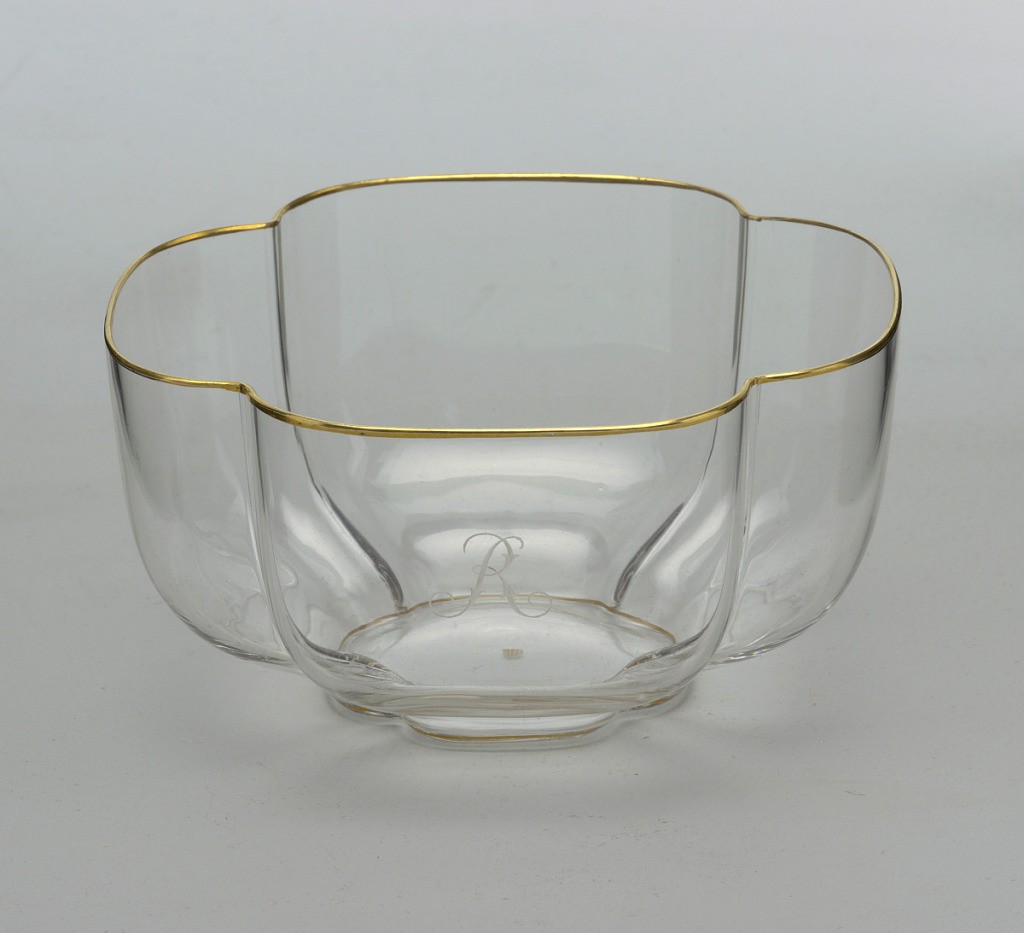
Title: No. 126
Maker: Ludwig Lobmeyr, Austrian, 1829 - 1917
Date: ca. 1870
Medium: Mouth-blown crystal, hand-painted gold
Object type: Finger bowl
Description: Mouth-blown crystal finger bowl with engraved "R", hand-painted with gold rims.